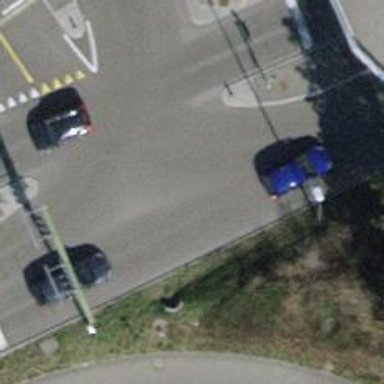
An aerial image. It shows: Road with traffic signals.